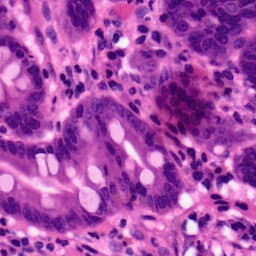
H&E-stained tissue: Pancreatic